Question: The existing code scans IIS root and its sub-directories for .htm files and generates new .htm file with functioning hyperlinks to the .htm files in root directory only. Hyperlinks to the .htm files in the root sub-directories don't function properly, as it doesn't have the sub folder path included in the hyperlink.
I would like to modify my existing code so that hyperlinks to the .htm files in the sub-folders will also work.
'''
Get-ChildItem "c:\inetpub\wwwroot" -Recurse -Force |
ConvertTo-Html -Fragment Name, Name, LastWriteTime '
-PreContent '<html><head><title>Test</title></head><body>' '
-PostContent '</body></html>' |
% { $_ -replace '<th>.*</th>','<th>Files</th>' '
-replace '<td>(.*?)</td><td>(.*?)</td><td>(.*?)</td>',
'<td><a href="$1">$2</a> $3</td>'
} | Set-Content "c:\inetpub\wwwroot\index.htm"
'''

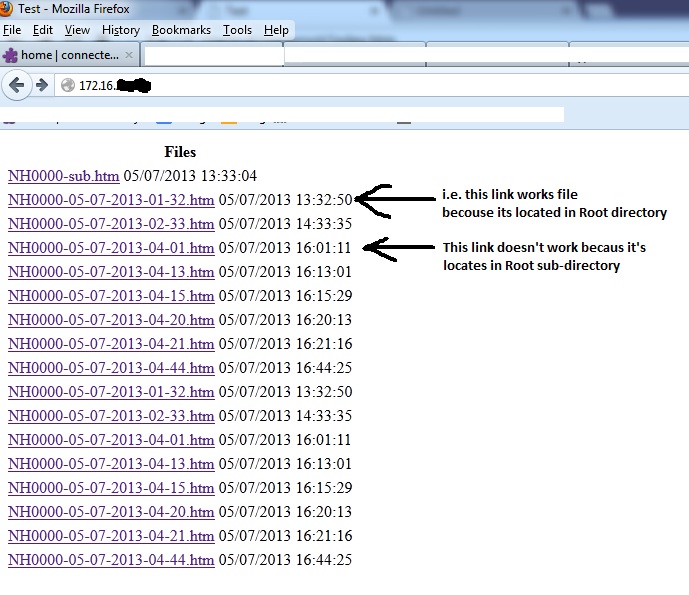
Answer: Since you need to exchange the basedir in the URL (note: this is significant detail information, you shouldn't omit these things from your questions), something like this should work:
'''
$basedir = 'c:\inetpub\wwwroot'
$exp = [regex]::Escape($basedir)
$server = 'http://172.16.x.x'
Get-ChildItem $basedir -Recurse -Force |
select Name, LastWriteTime,
@{n="URL";e={$_.FullName -replace $exp, $server -replace '\', '/'}} |
ConvertTo-Html -Fragment URL, Name, LastWriteTime '
-PreContent '<html><head><title>Test</title></head><body>' '
-PostContent '</body></html>' |
% { $_ -replace '<th>.*</th>','<th>Files</th>' '
-replace '<td>(.*?)</td><td>(.*?)</td><td>(.*?)</td>',
'<td><a href="$1">$2</a> $3</td>'
} | Set-Content "c:\inetpub\wwwroot\index.htm"
'''
The additional 'select' instruction transforms 'FullName' into a new property 'URL' of the form 'http://172.16.x.x/path/to/file'. Then 'ConvertTo-Html' converts this new property and the passed-through properties 'Name' and 'LastWriteTime' into HTML.